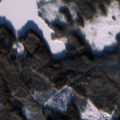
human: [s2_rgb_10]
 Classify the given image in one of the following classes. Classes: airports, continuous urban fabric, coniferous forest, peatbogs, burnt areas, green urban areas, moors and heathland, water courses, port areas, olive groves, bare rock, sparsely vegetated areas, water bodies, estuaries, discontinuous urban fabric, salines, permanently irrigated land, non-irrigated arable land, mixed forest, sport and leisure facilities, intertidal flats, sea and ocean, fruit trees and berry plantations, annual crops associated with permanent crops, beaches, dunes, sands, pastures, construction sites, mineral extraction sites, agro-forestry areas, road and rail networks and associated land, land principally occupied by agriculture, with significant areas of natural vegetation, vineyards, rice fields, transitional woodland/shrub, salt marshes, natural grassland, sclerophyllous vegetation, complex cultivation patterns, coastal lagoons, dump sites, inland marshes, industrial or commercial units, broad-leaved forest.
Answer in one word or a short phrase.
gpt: coniferous forest, transitional woodland/shrub, water bodies